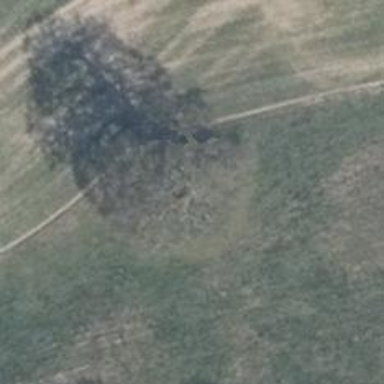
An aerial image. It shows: Single tag "natural: tree."